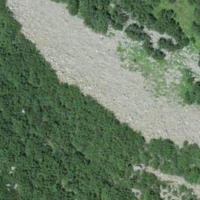
EUNIS habitat code: 31
Species observed at this site:
Botrychium lunaria